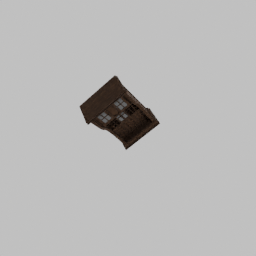
Label: furniture